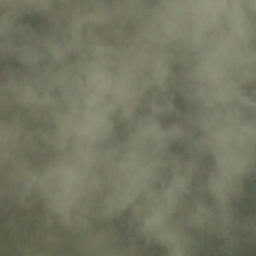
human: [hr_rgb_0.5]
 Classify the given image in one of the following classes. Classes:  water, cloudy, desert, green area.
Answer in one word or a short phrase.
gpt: cloudy